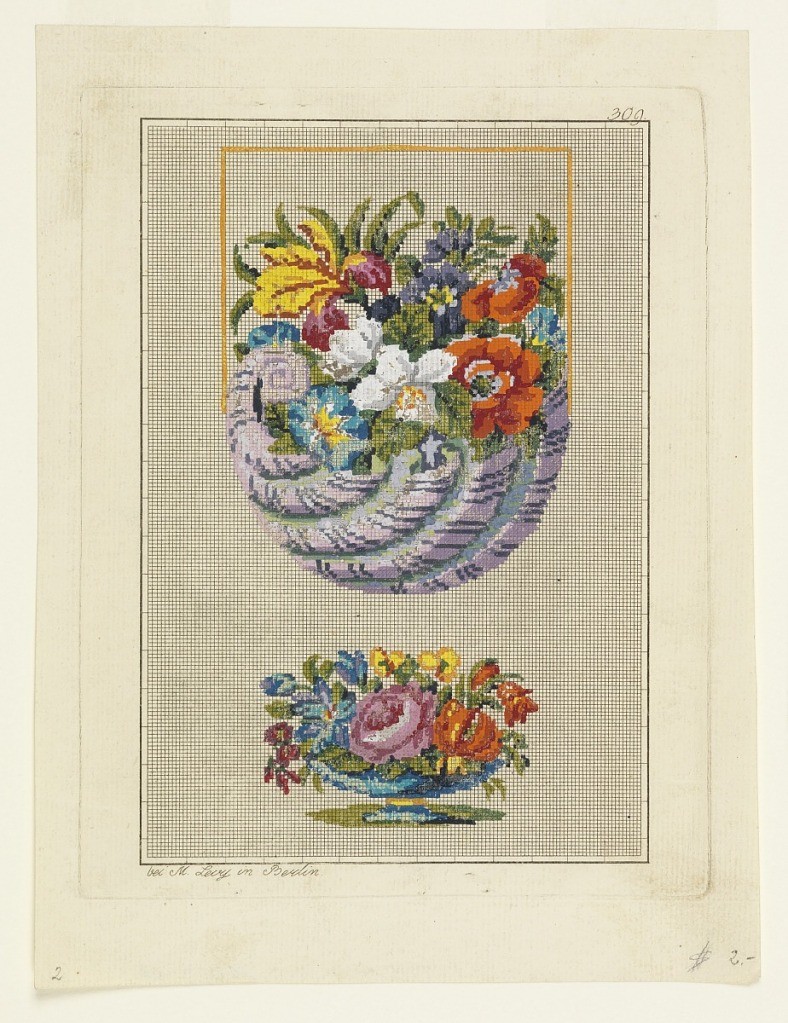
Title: Drawing
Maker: M. Levy
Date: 19th century
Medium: Brush and gouache on pre-printed squared laid paper
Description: At center, a violet shell-like cornucopia filled with flowers in orange, white, blue, red, purple, and yellow; below, a blue short footed vase with flowers in pink, orange, blue, and yellow.